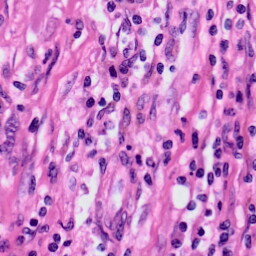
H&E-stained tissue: Skin